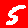
Digit: 5